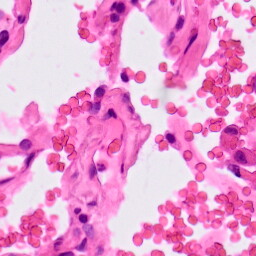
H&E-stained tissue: Lung